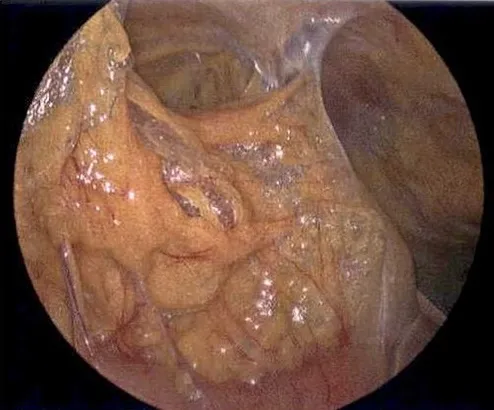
Laparoscope of the right paracolic gutter revealing emphysematous changes of the mesentery.
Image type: endoscopy (gi_endoscopy)